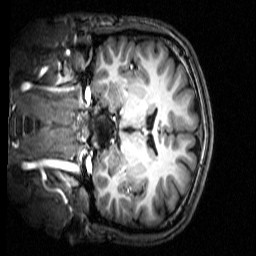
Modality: T1w
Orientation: coronal